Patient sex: M
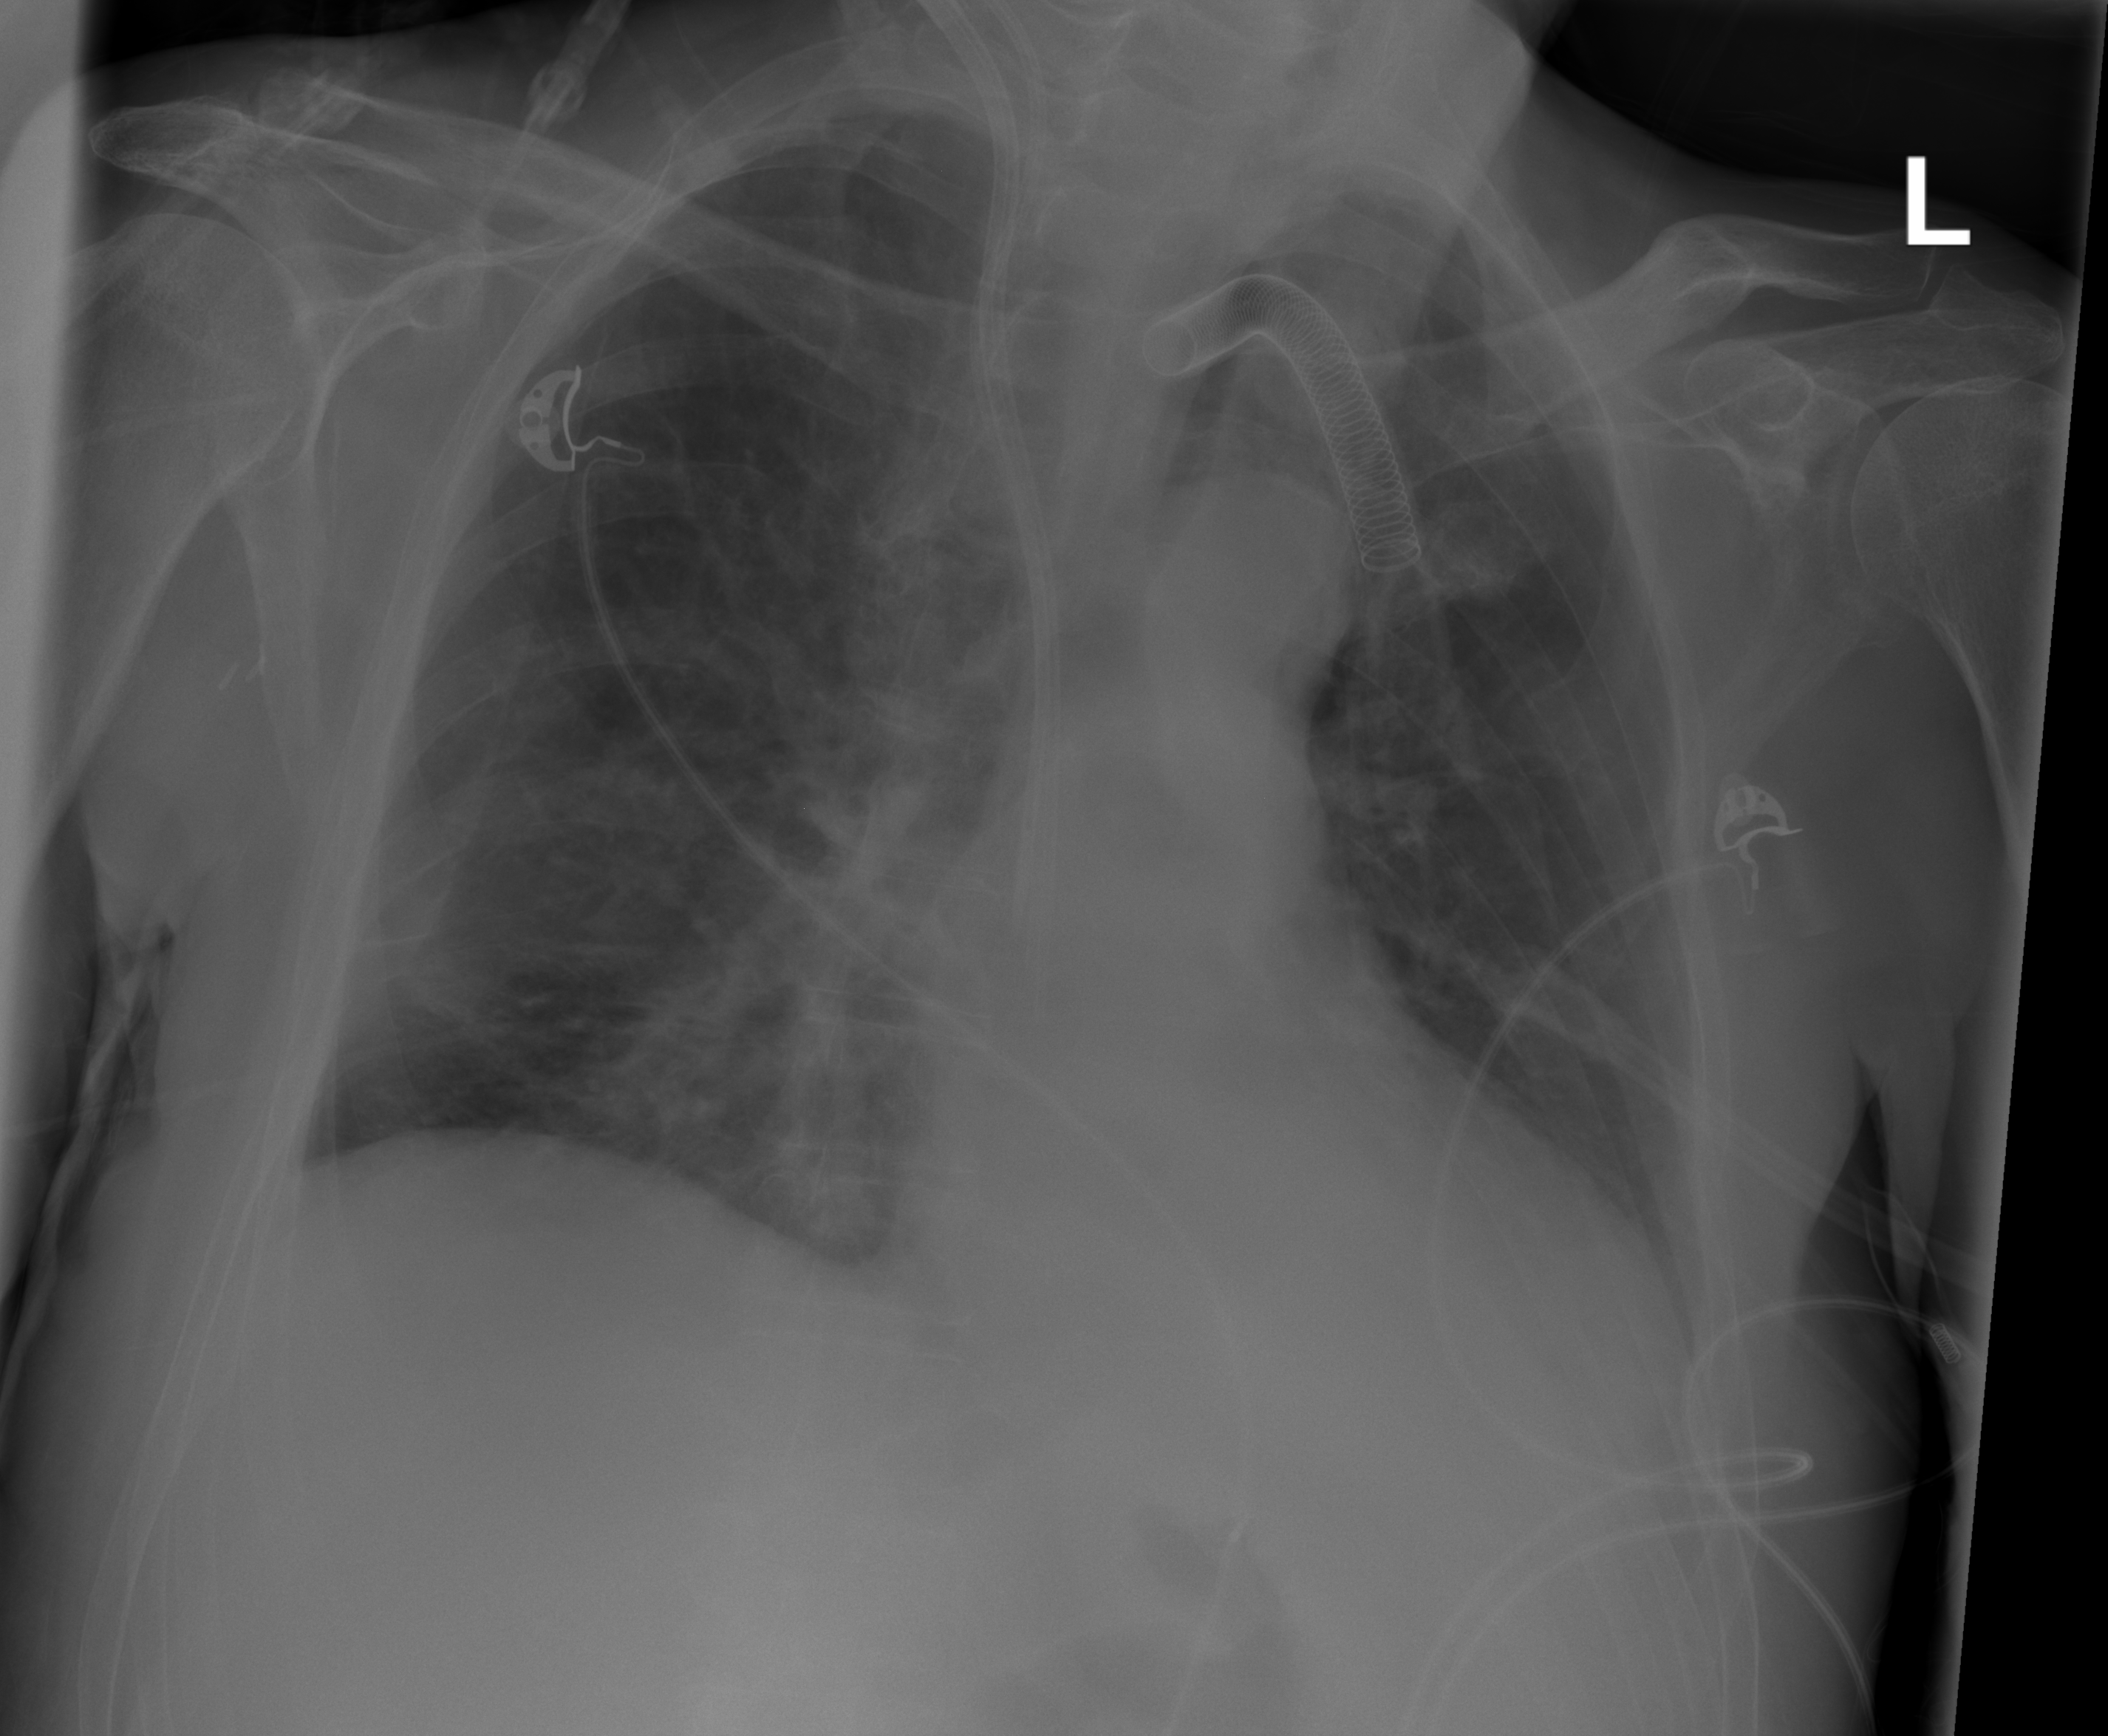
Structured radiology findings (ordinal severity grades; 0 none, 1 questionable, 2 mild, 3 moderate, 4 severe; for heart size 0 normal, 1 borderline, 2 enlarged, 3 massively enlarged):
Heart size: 2
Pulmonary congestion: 0
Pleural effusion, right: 0
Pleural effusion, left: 0
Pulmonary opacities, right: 2
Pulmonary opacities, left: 0
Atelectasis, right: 1
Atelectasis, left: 2